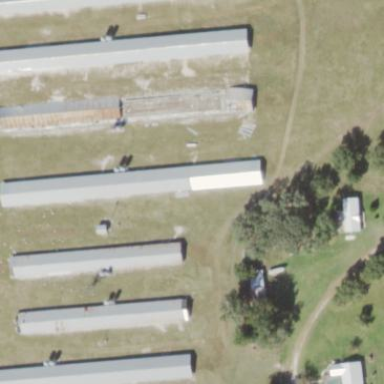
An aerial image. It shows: Poultry farmyard.